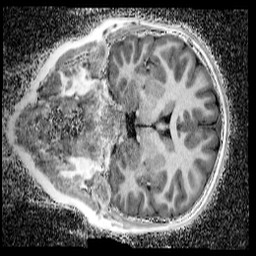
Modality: UNIT1_denoised
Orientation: coronal
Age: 9
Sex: female
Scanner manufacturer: siemens
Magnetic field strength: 3 T
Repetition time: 4 s
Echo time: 0.00299 s